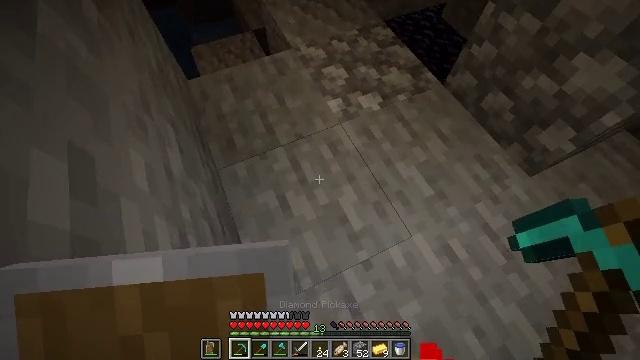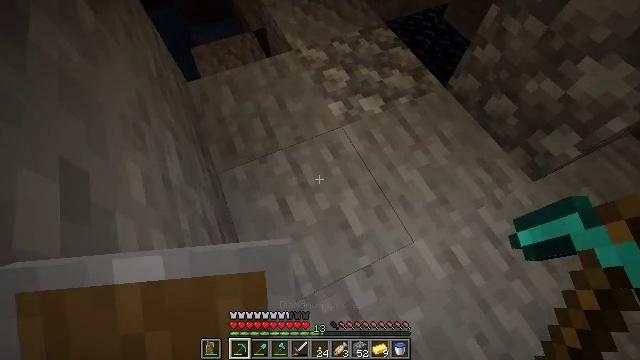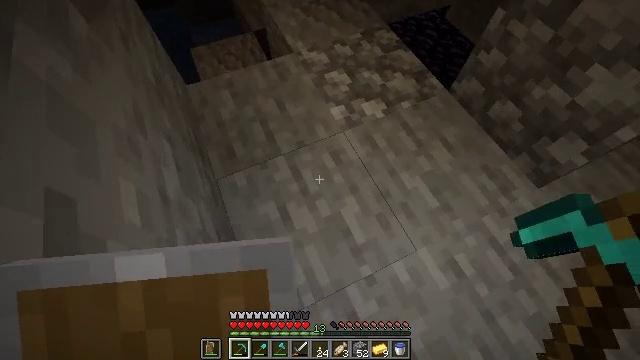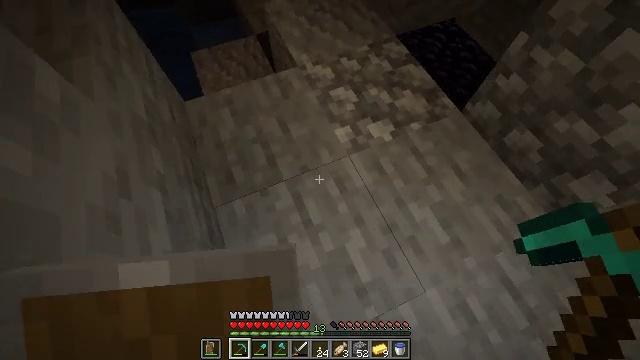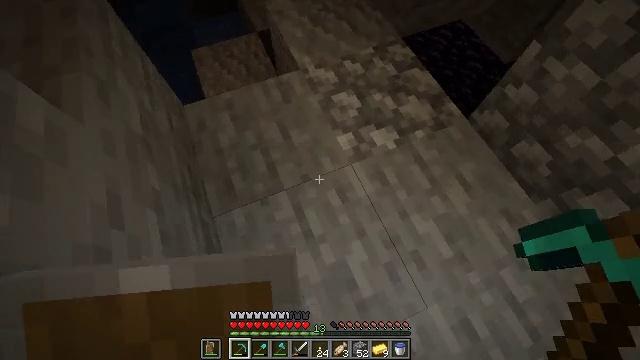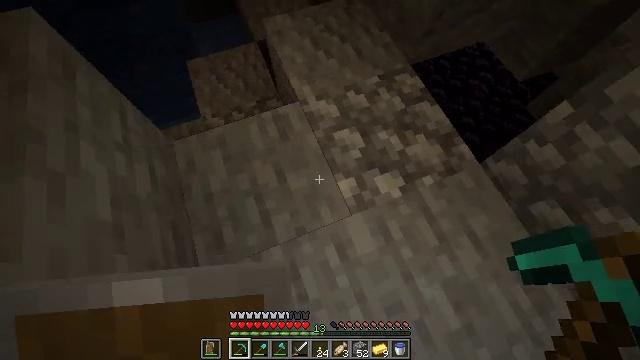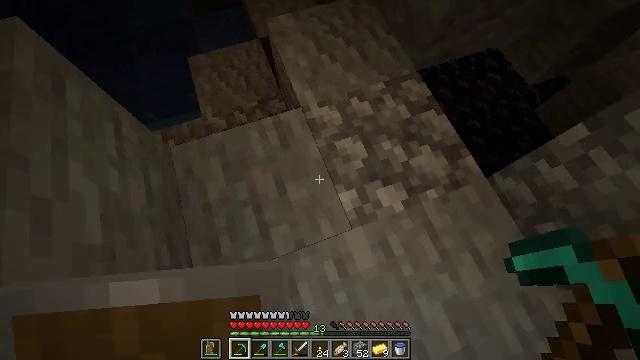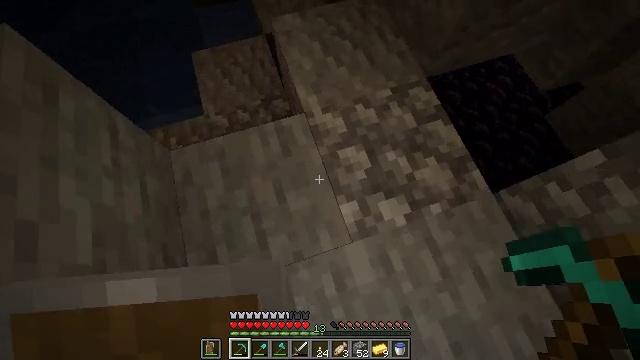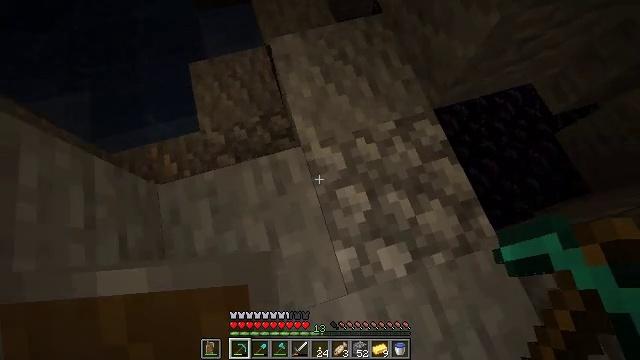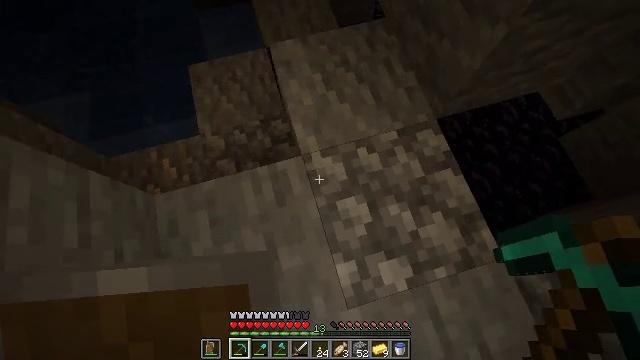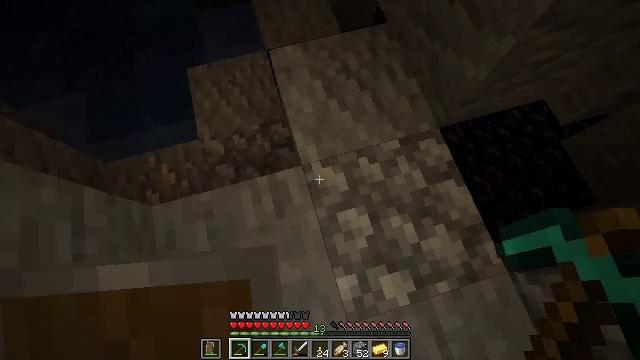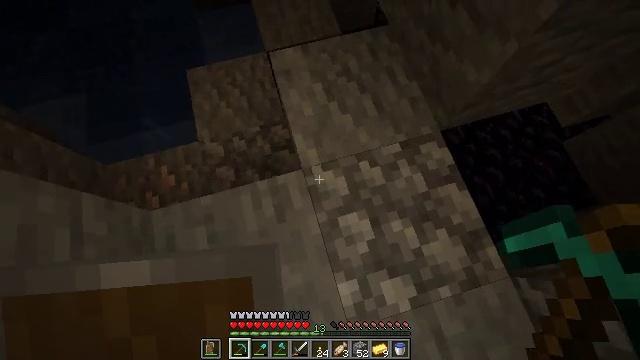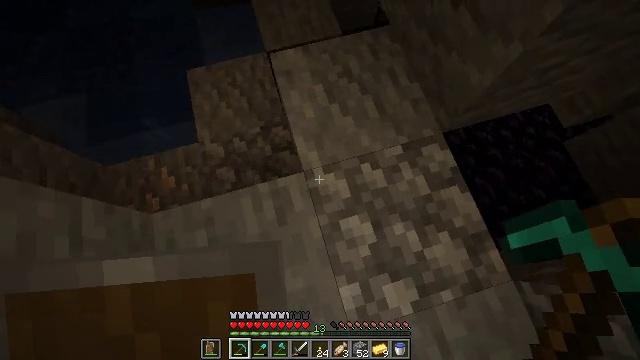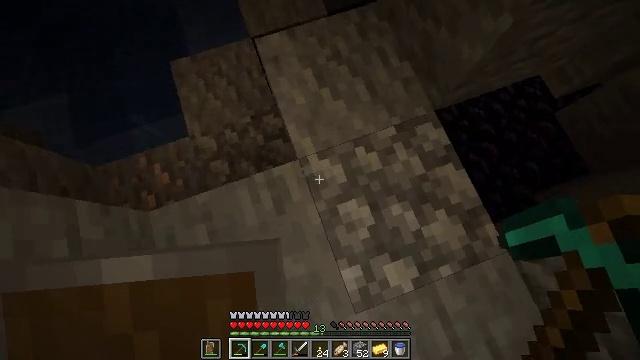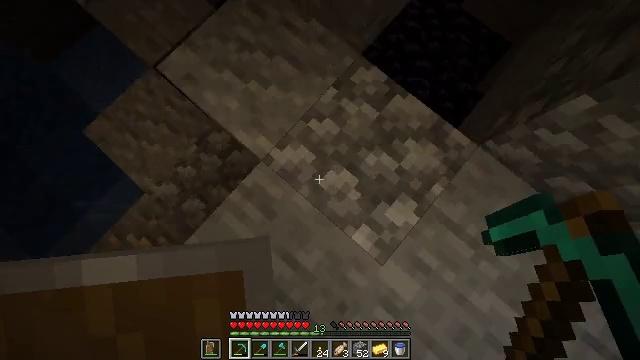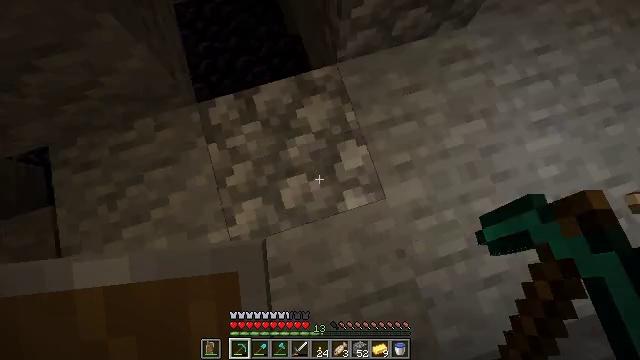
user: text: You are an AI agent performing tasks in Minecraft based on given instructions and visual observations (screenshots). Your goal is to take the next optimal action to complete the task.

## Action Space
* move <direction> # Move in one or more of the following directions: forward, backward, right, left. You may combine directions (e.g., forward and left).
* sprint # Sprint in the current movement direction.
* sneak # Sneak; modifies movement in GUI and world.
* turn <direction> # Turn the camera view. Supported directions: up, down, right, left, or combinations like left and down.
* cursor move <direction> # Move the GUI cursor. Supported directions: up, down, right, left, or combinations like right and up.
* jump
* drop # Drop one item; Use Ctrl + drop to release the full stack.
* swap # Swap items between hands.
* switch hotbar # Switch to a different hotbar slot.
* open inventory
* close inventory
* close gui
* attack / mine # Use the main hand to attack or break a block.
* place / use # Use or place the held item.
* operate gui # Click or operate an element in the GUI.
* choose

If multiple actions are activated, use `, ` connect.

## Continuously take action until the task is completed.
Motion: motion action
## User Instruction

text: Break the andesite to collect it.
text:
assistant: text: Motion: move forward
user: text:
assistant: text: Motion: move forward
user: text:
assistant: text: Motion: move forward, turn left and down
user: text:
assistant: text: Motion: move forward, turn down
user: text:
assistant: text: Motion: move forward, turn left and down
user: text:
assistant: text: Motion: move forward, turn left and down
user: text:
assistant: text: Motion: move forward, turn left and down
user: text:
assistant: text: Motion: move forward, turn left and down
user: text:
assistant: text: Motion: no_op
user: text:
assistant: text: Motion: no_op
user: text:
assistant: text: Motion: no_op
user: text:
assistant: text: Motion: no_op
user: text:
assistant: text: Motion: turn right and down
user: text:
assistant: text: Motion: turn right and down
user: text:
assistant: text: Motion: turn right and up
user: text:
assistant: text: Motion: turn right and up
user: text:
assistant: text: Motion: turn right and up
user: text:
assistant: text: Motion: turn right and up
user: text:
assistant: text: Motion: turn up
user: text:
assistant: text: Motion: no_op
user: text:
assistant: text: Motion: no_op
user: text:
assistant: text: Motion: no_op
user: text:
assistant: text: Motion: no_op
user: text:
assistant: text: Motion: turn up
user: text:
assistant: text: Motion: turn left and up
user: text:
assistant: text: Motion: turn left and up
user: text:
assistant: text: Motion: turn left
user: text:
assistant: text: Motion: turn left and down
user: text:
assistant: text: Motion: turn left and down
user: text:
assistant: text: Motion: turn left and down